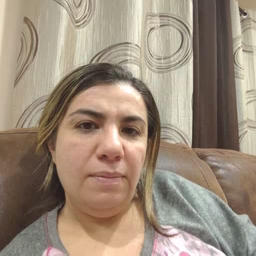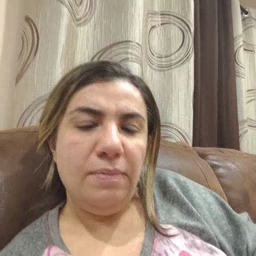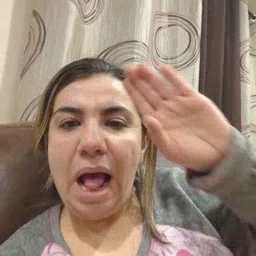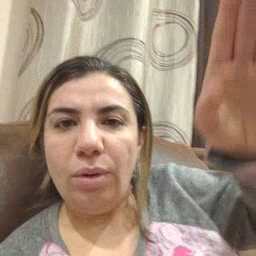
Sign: hello